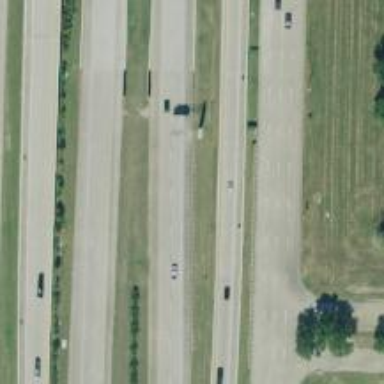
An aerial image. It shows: Motorway.